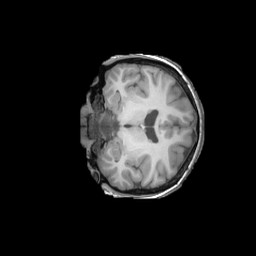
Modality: T1w
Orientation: coronal
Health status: ill
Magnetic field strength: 3 T